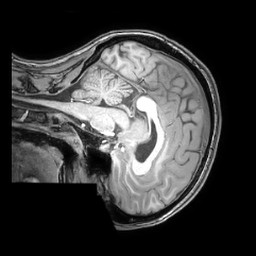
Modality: T1w
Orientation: sagittal
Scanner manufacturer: philips
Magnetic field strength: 3 T
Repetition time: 0.008 s
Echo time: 0.0035 s